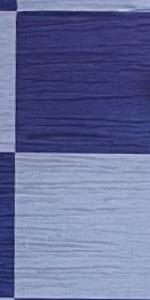
Label: Empty